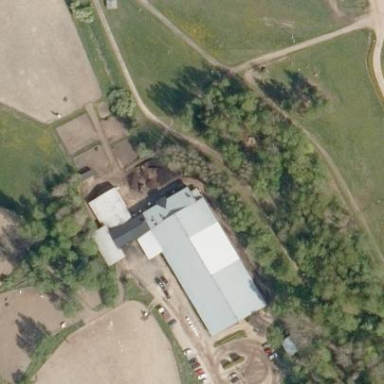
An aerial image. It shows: Riding hall for equestrian sport.